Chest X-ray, AP view. Patient: 14 years old, sex M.
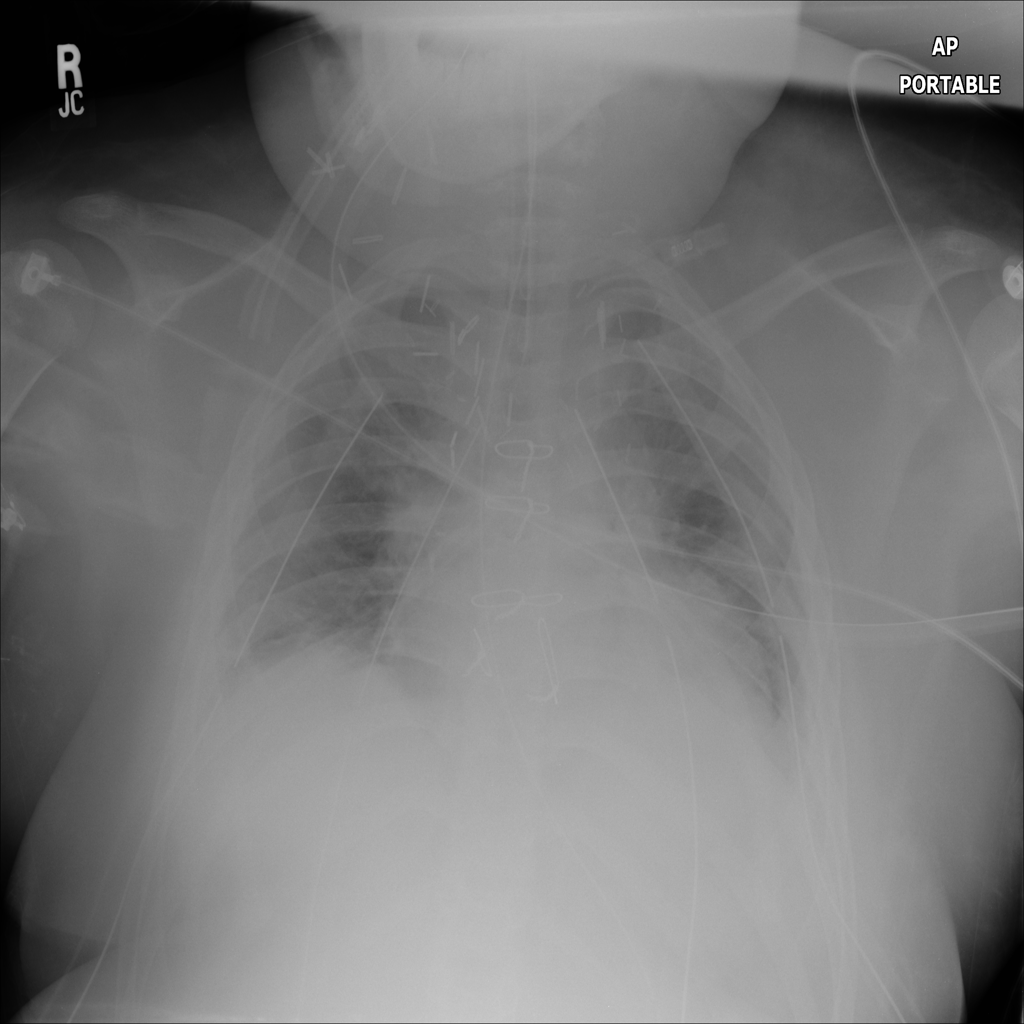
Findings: Infiltration